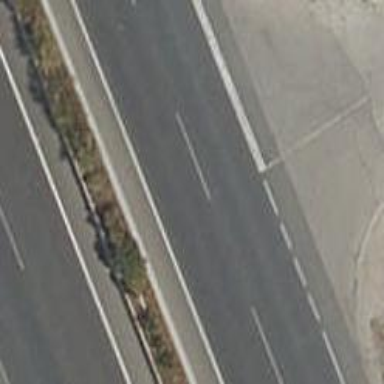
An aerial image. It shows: Asphalt road designated as trunk highway.